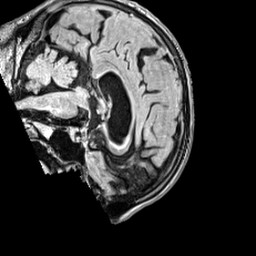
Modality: FLAIR
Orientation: sagittal
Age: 58
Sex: male
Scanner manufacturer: siemens
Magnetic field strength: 3 T
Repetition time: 5 s
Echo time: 0.387 s